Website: apple
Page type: account-selection
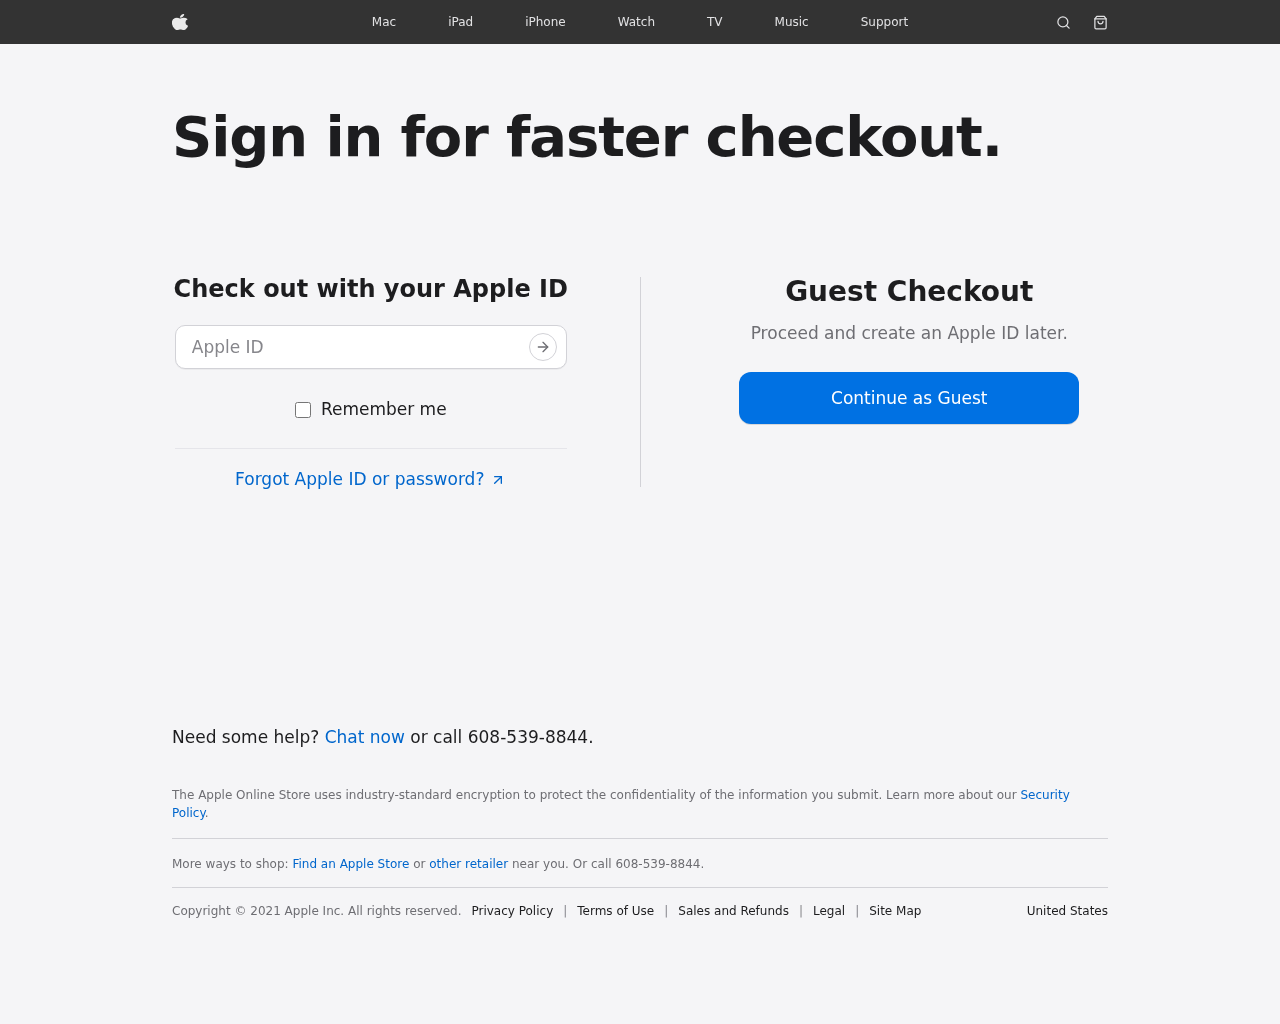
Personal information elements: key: PII_LOGIN_USERNAME
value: kevinparker14